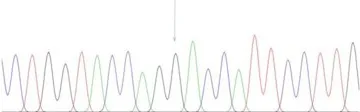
(A) UGT1A8_ex5c.1447T > G(p.
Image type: chart (chart)